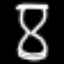
Label: hourglass